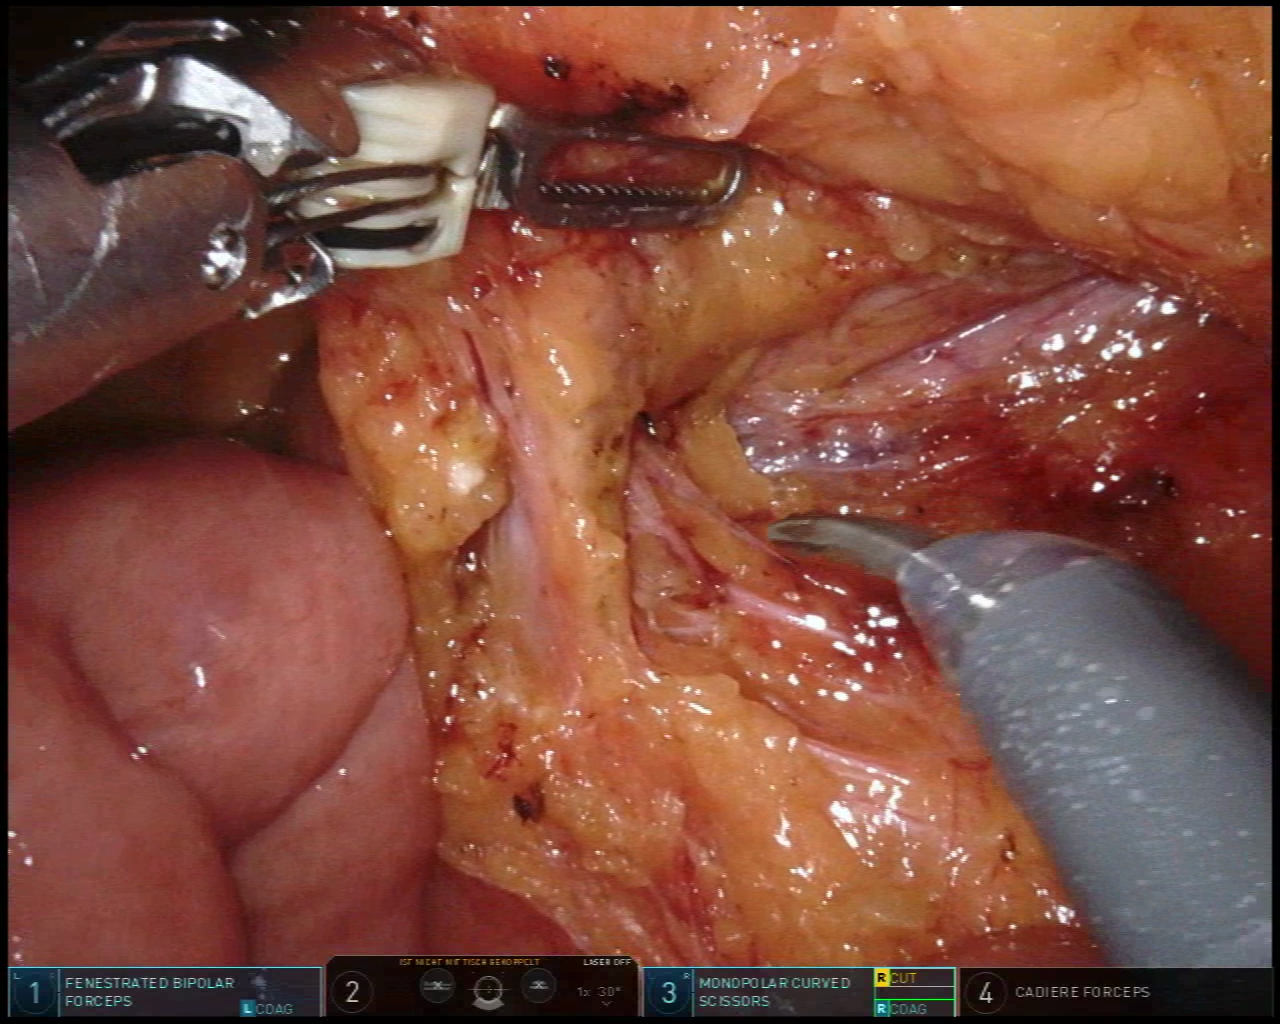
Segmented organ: ureter
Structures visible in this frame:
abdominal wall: no
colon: no
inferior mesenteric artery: yes
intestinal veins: no
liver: no
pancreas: no
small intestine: yes
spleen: no
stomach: no
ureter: yes
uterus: no
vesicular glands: no